Question: When I set any theme with a dark background in vim, on opening any file in tmux, the background spreads only around the lines having text. (Please see the attached image)
my tmux.conf has 'set-option -g default-terminal "xterm-256color"'
and my .cshrc file has 'setenv TERM xterm-256color'

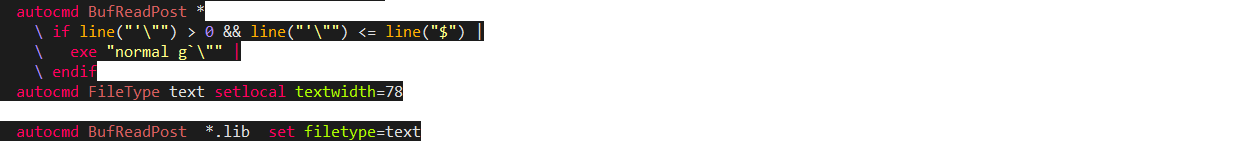
Answer: I think, this question is answered <URL>.
The fix is to disable the Property for the terminal:
':set t_ut='